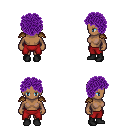
a pixel art fantasy rpg character, female body template, human, dark skin, leather shoulder armor, red pants, purple curly afro hairstyle, black shoes, four views (front, back, left, right), 2x2 character sprite sheet, small pixel art, hard edges, no anti-aliasing